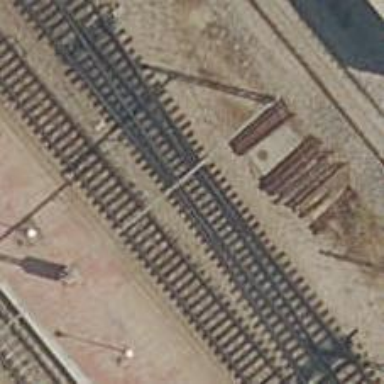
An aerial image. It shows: Railway track with contact line for electrification.